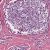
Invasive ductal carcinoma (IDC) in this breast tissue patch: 0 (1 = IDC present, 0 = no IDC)